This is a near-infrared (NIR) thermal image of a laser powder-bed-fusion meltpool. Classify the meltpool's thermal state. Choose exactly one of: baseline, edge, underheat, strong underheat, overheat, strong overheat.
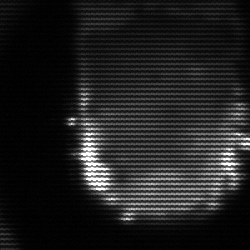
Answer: baseline